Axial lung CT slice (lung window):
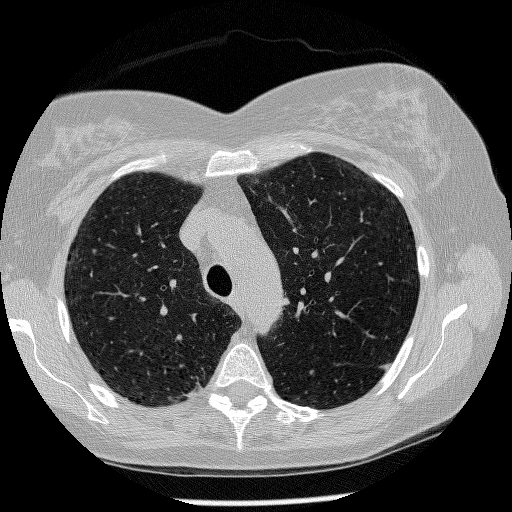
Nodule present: no